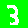
Digit: 3